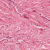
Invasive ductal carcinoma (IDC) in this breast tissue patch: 1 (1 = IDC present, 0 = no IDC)